Question: I'm looking for tool for generating ER diagram. I now there are a lot of stuff I can find them in google, but I need something specific and can't it find.
The tool should generate ER diagrams showing relations between attributes like in below image. Note that this diagram shows phisical relation

<URL>
<URL>
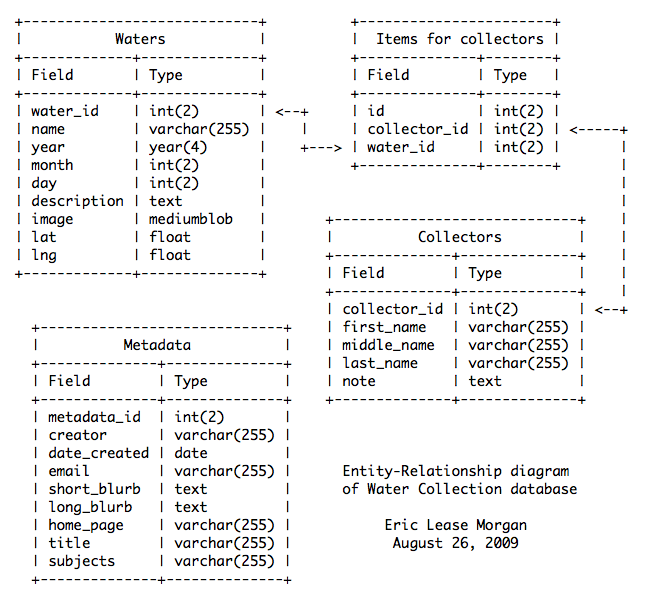
Answer: <URL>:
Sualeh Fatehi, <URL>